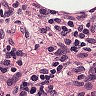
Metastatic tissue present: no